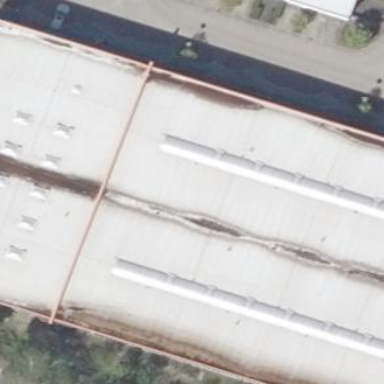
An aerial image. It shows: Flat-roofed commercial building.